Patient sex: M
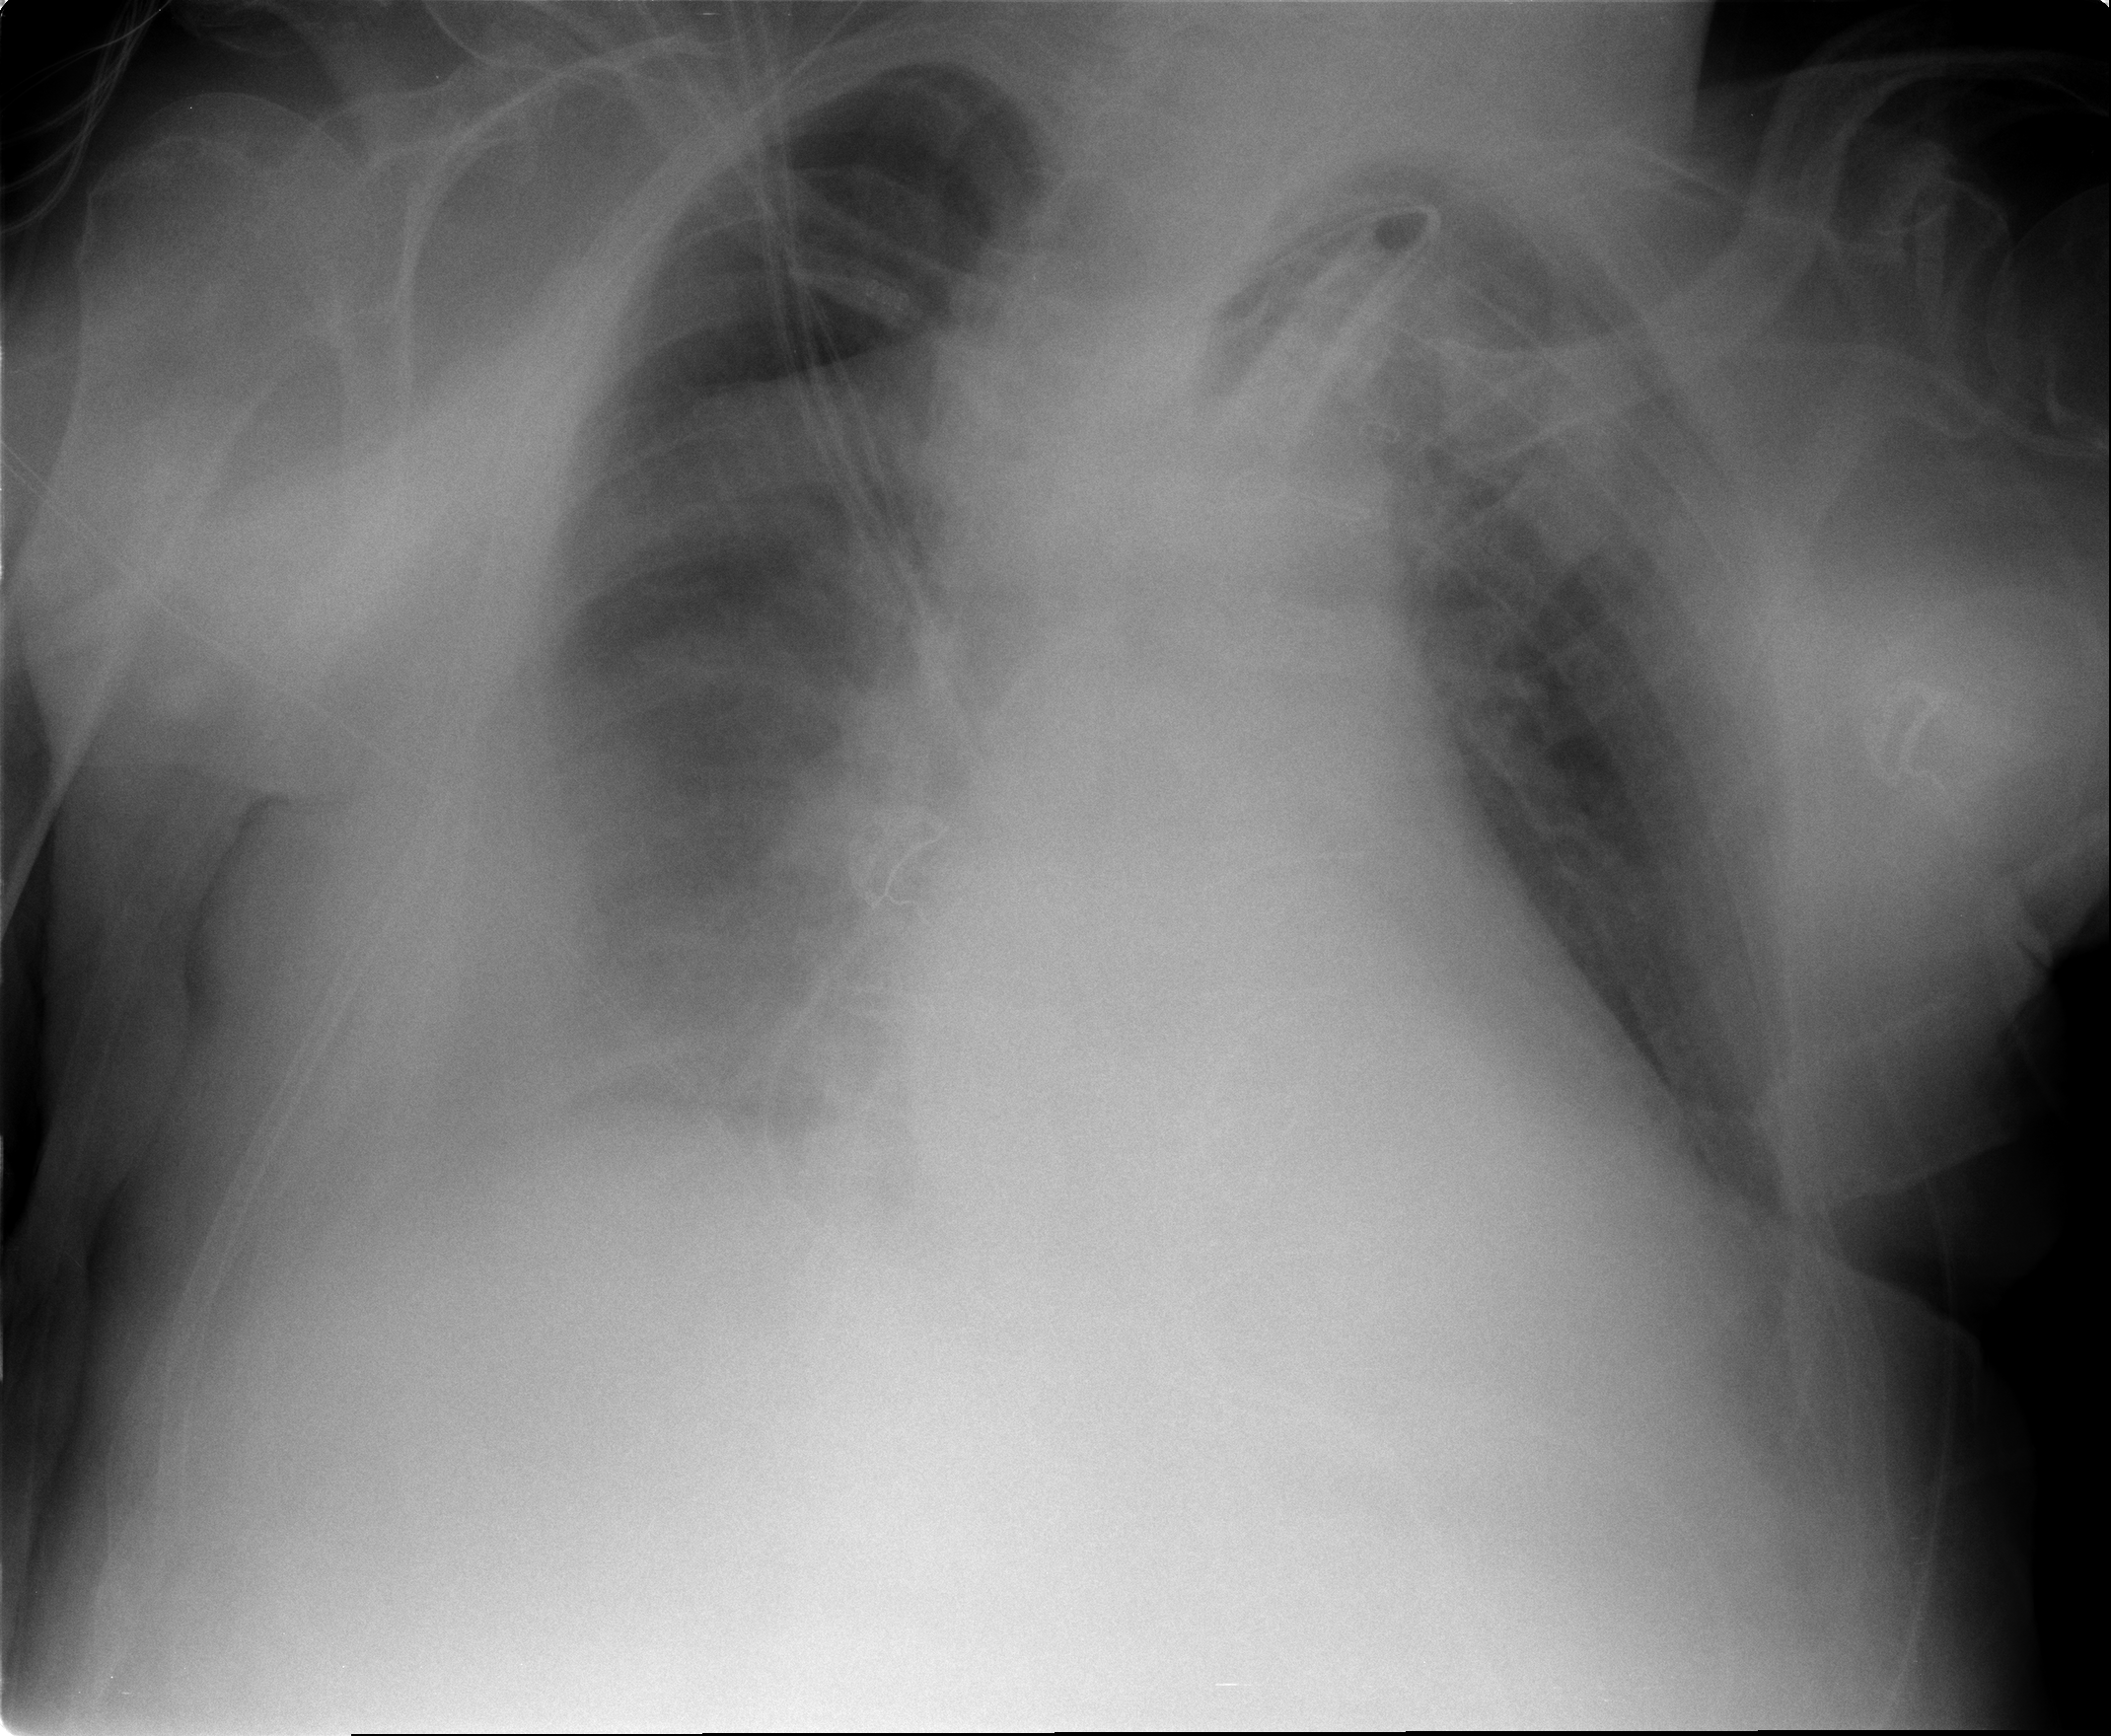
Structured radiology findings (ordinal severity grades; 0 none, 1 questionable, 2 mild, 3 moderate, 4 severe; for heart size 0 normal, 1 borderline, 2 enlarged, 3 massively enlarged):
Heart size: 2
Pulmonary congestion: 2
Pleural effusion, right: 2
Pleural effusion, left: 2
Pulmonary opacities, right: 0
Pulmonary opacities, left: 0
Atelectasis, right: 2
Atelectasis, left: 1